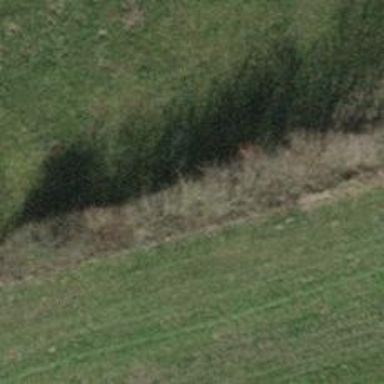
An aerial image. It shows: Hedge barrier.